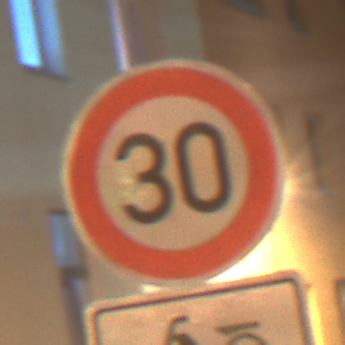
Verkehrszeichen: Geschwindigkeit30
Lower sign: HinweisDurchSinnbild19
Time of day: Night
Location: Outdoor (Urban)
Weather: Clear
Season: NotSpecified
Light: Artificial